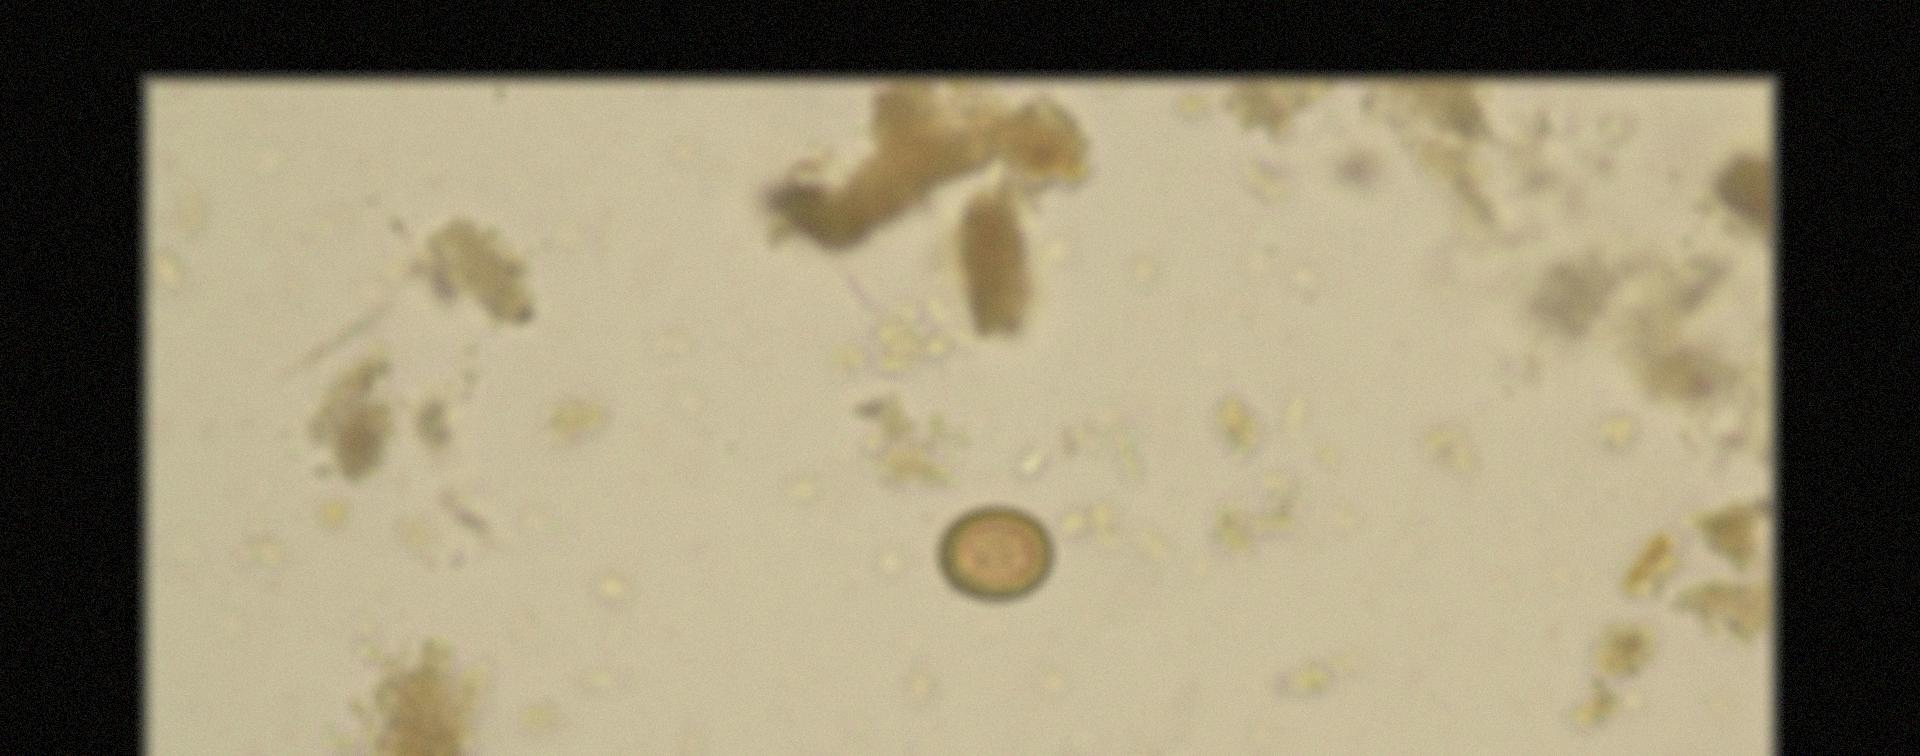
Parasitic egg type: Taenia spp. egg